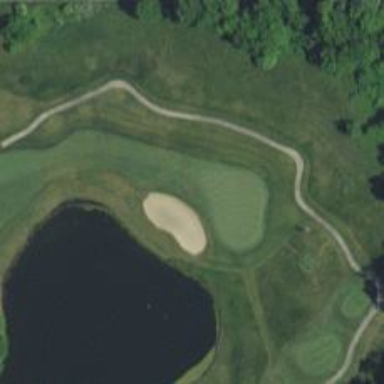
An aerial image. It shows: Golf hole.